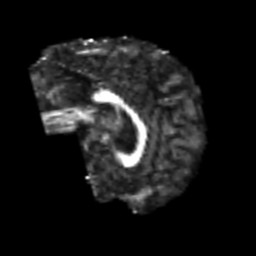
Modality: FA
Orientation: sagittal
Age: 40
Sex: male
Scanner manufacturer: siemens
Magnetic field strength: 3 T
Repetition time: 4.987 s
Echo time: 0.0792 s